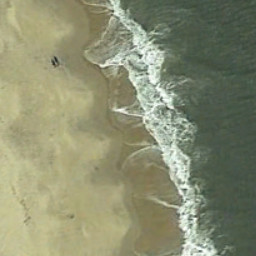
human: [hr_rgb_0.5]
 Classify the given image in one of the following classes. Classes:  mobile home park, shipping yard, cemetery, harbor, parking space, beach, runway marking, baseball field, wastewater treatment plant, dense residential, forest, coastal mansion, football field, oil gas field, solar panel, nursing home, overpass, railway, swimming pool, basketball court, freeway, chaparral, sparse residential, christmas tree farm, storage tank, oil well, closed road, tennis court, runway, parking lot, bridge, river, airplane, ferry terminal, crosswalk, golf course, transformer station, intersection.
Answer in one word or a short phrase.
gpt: beach